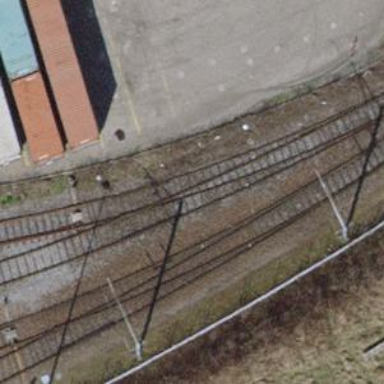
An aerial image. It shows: Disused railway spur with single track.